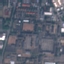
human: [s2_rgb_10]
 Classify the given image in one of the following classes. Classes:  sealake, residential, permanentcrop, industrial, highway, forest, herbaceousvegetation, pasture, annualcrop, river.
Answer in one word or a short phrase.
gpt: Industrial